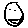
Label: smiley face